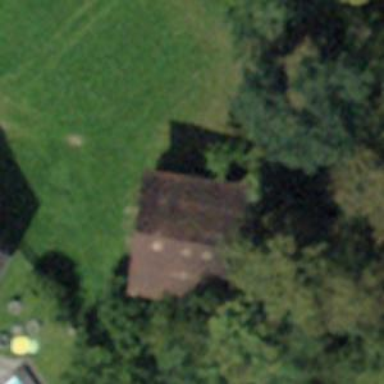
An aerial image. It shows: Rural barn.